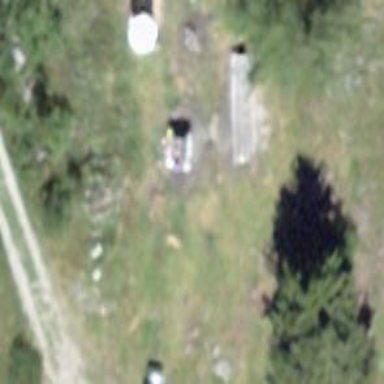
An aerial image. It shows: Picnic site popular for tourists.